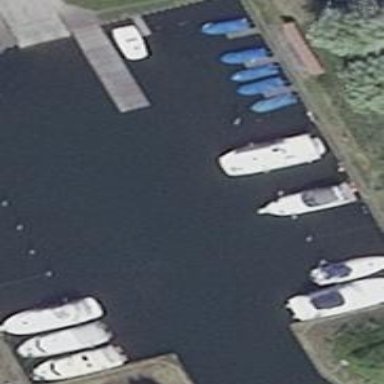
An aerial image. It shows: Marina on leisure land.